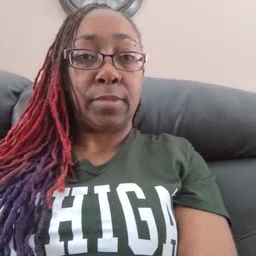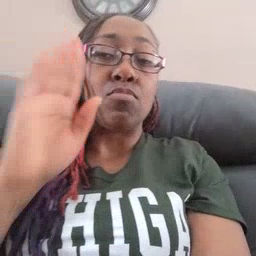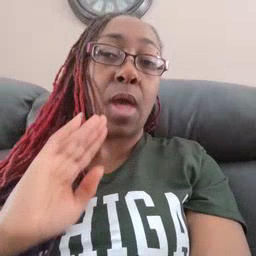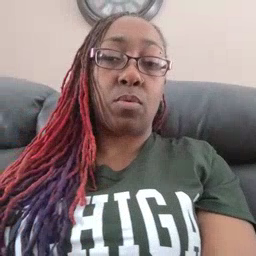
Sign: brown